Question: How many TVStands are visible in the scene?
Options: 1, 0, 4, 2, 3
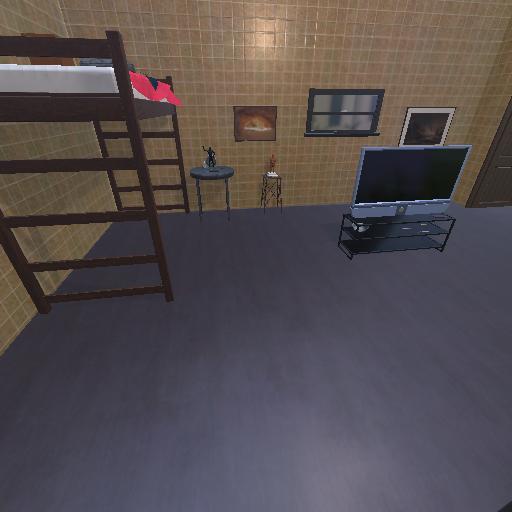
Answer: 1